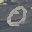
Label: 0